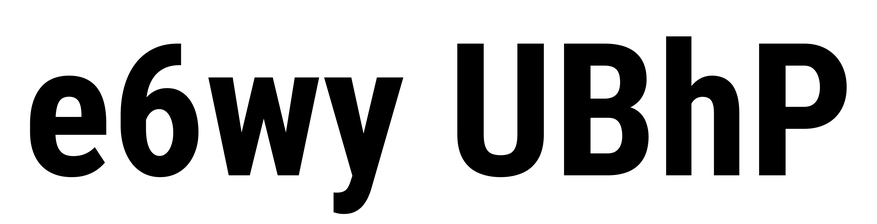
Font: Roboto_Condensed_Bold